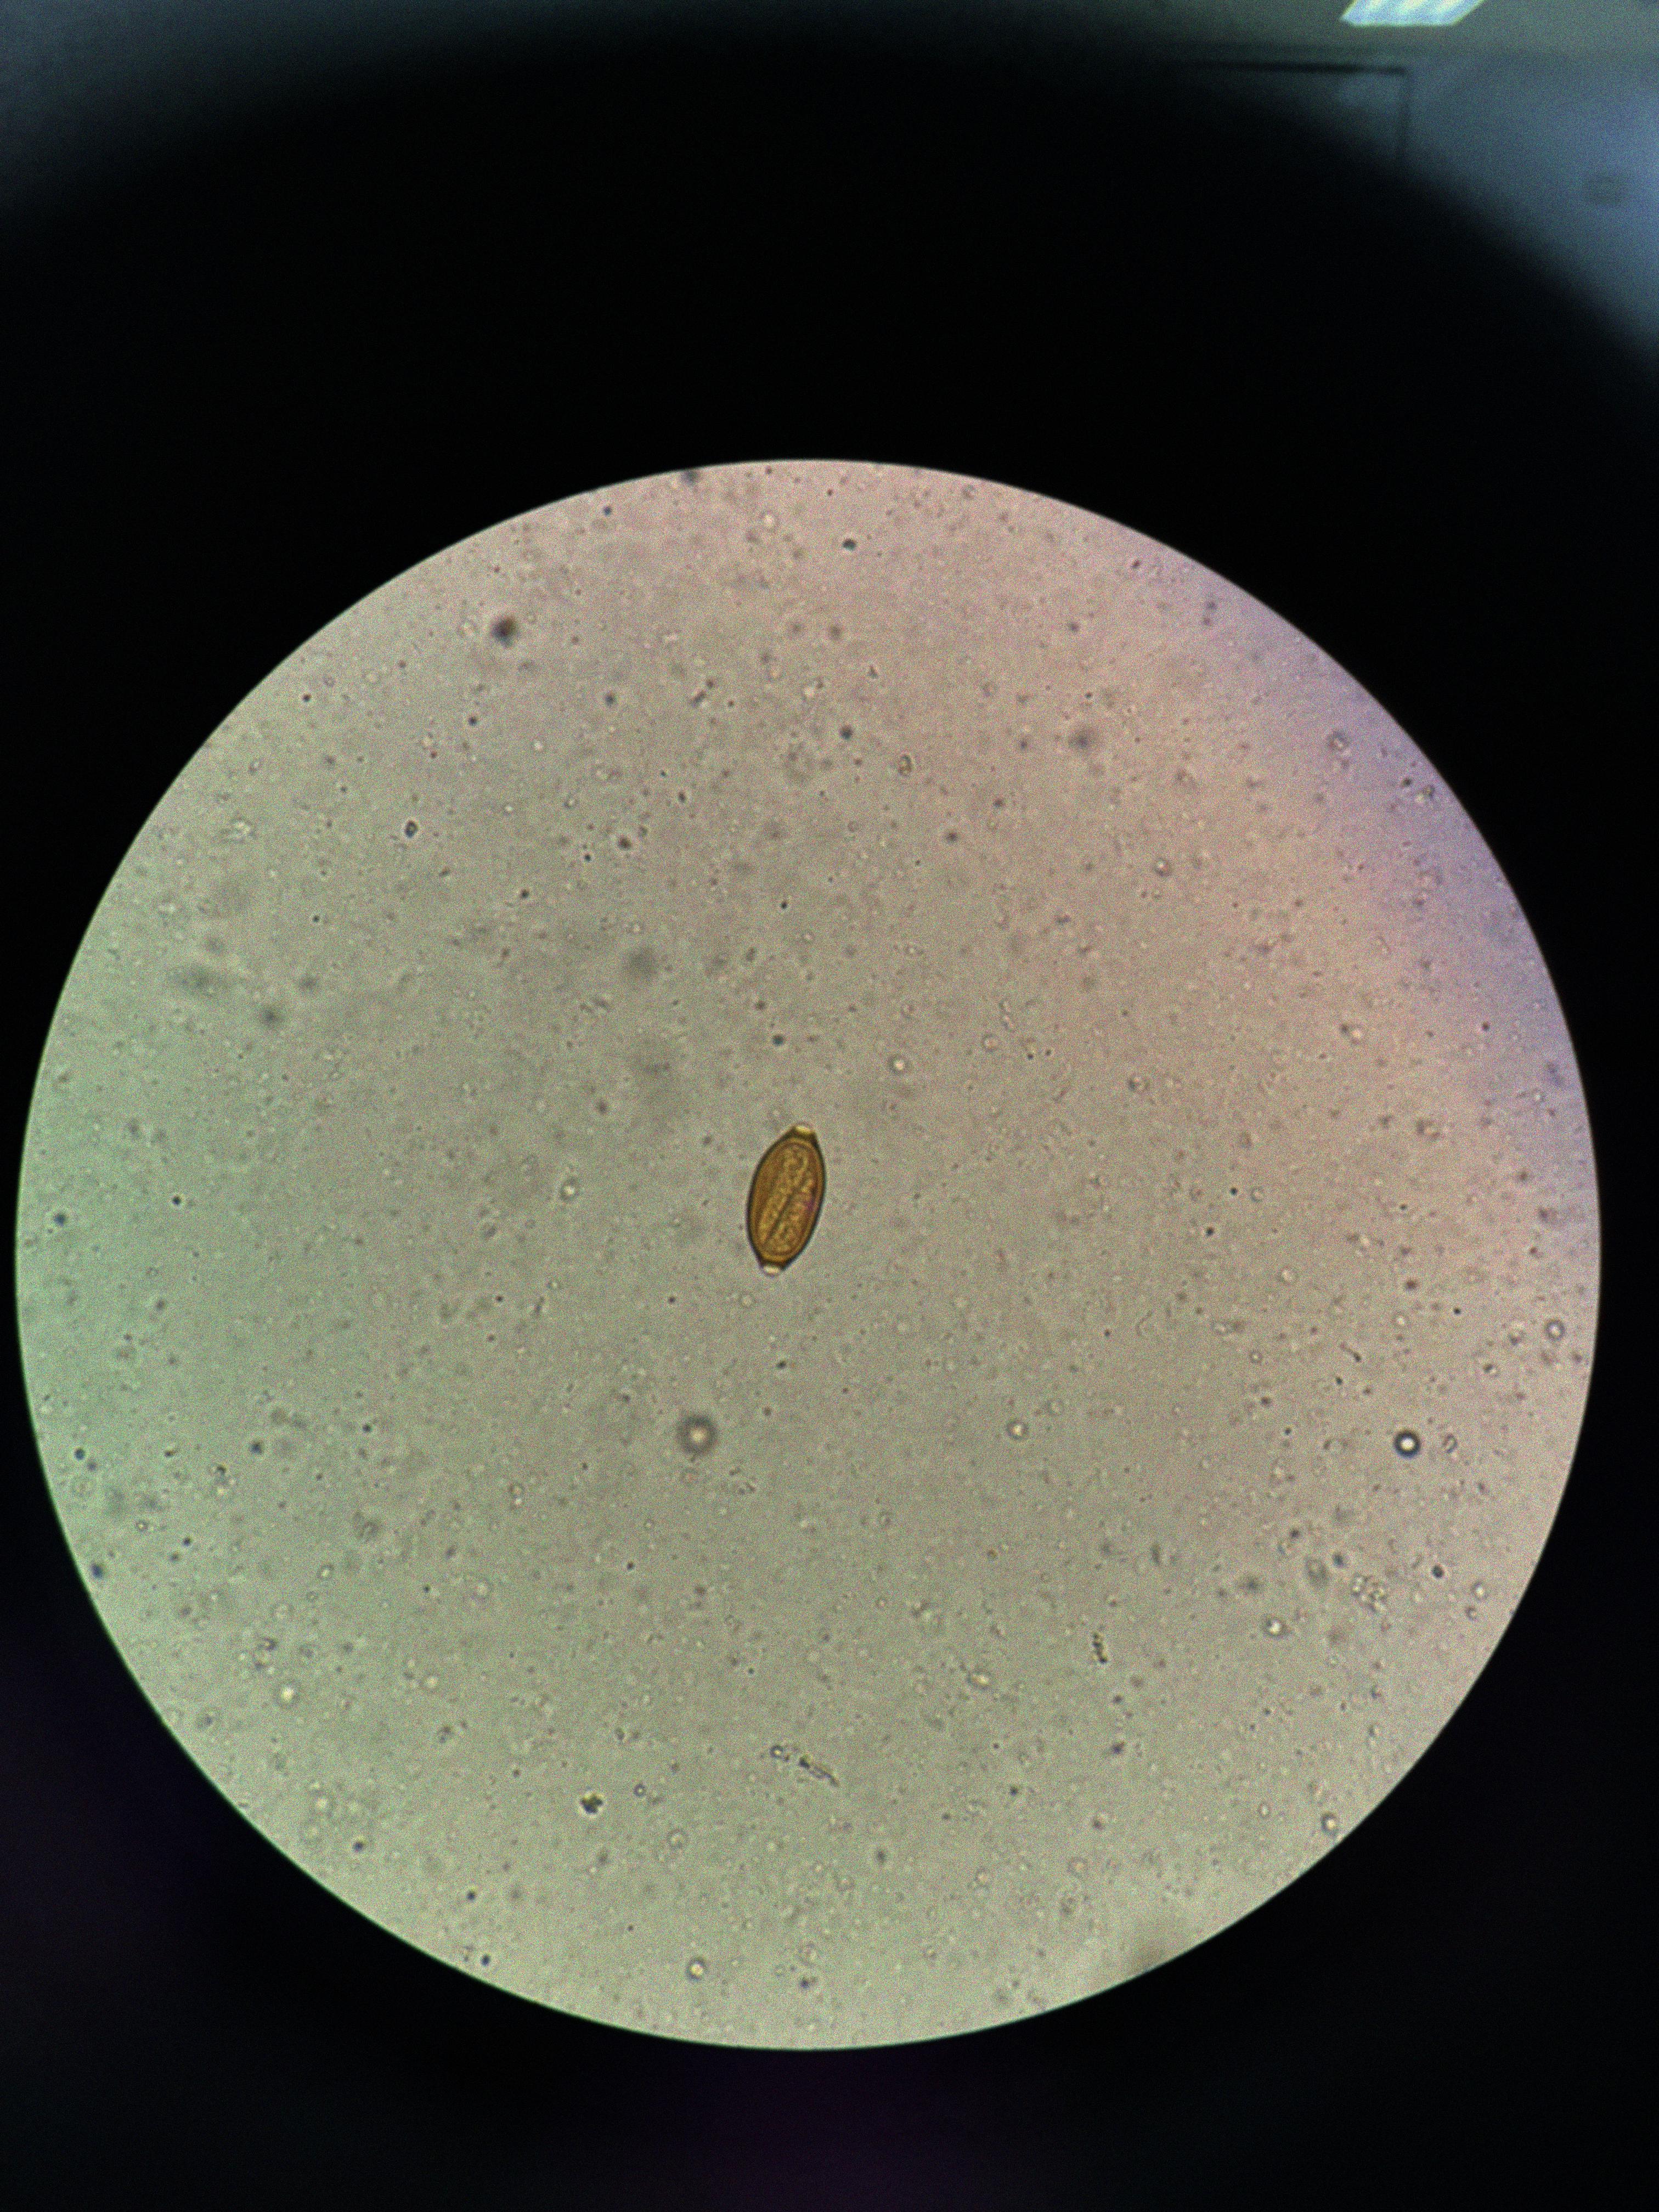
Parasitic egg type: Trichuris trichiura